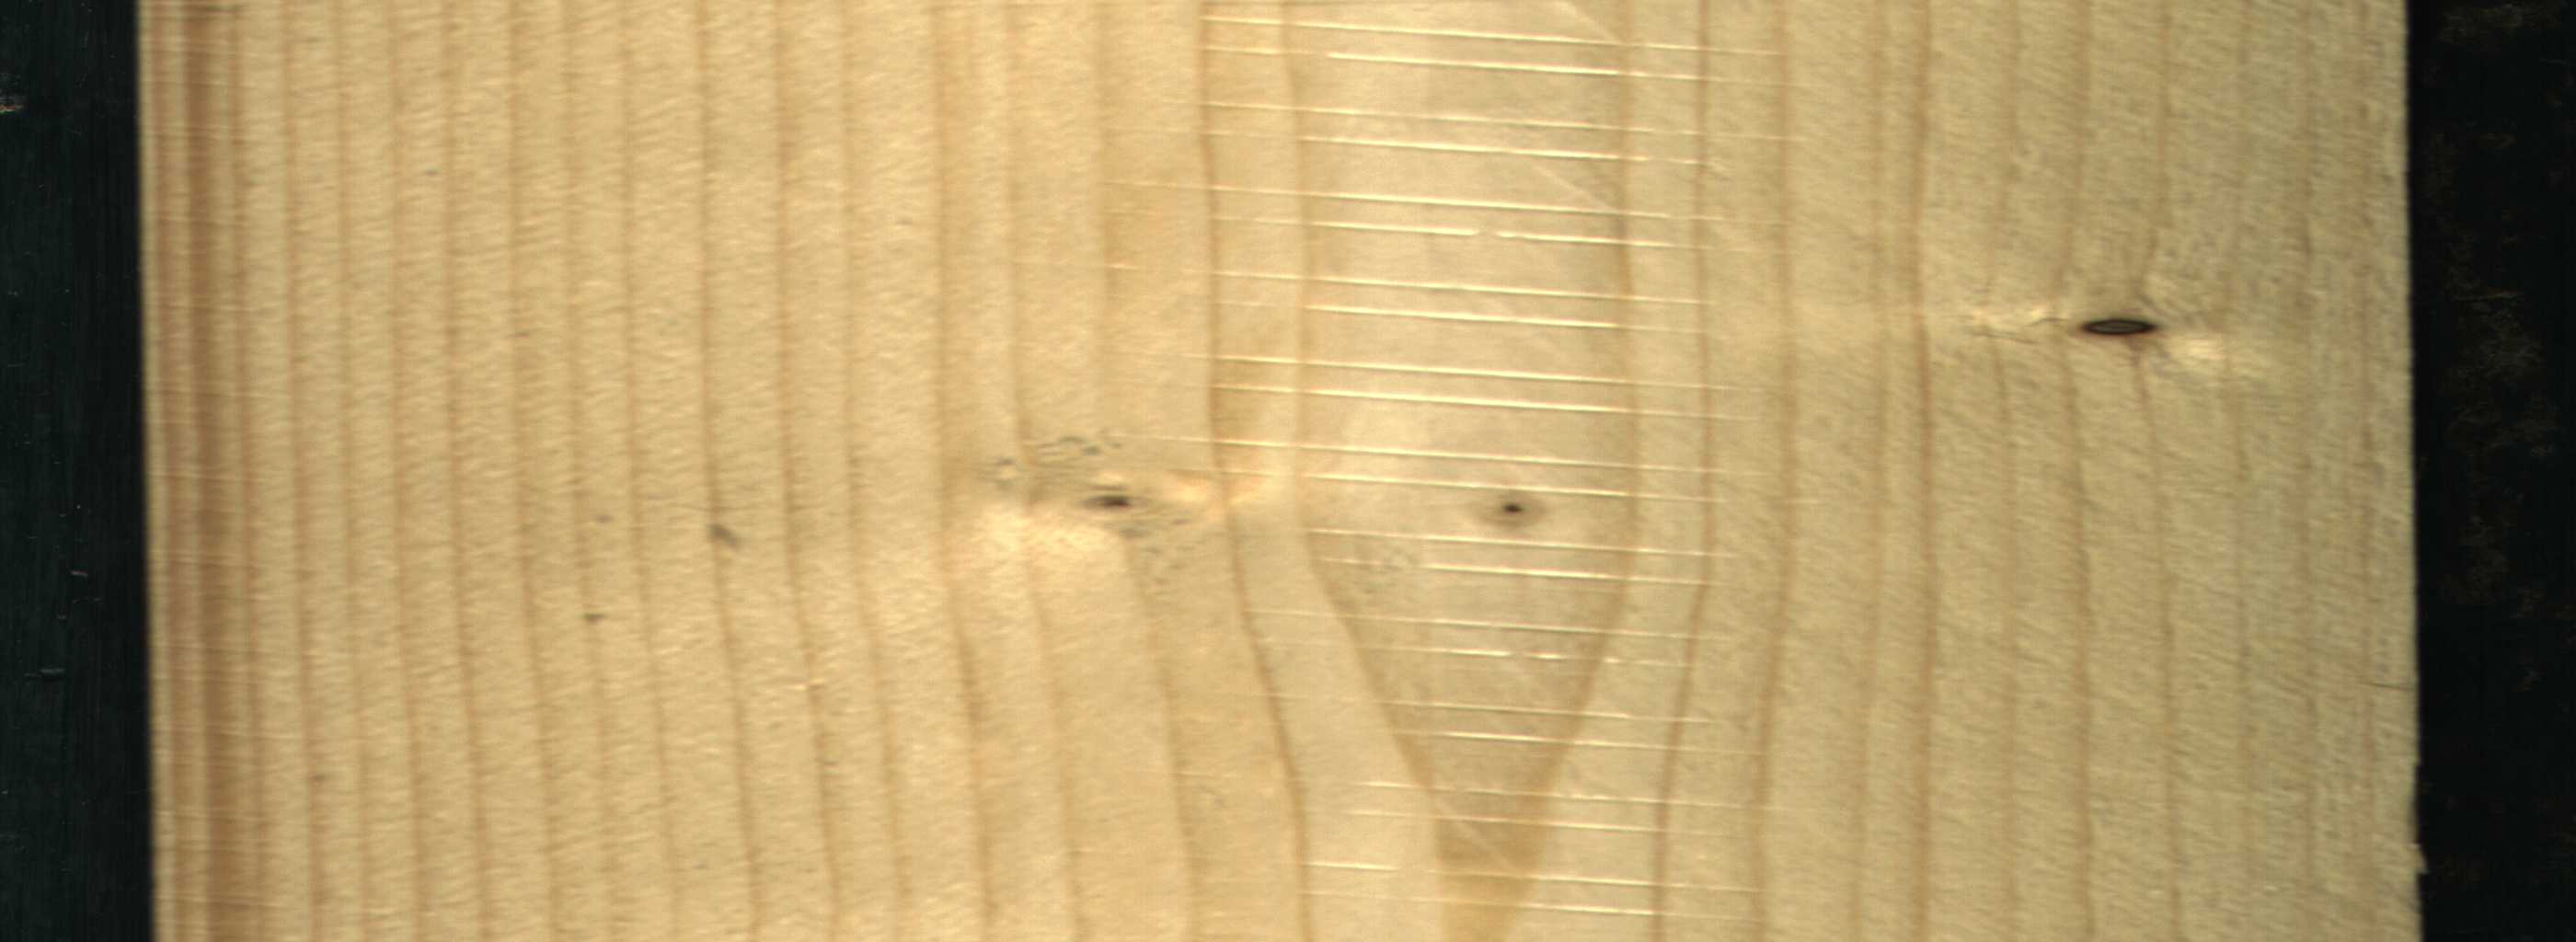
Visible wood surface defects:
Dead_Knot
Live_Knot
Live_Knot